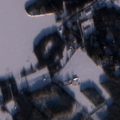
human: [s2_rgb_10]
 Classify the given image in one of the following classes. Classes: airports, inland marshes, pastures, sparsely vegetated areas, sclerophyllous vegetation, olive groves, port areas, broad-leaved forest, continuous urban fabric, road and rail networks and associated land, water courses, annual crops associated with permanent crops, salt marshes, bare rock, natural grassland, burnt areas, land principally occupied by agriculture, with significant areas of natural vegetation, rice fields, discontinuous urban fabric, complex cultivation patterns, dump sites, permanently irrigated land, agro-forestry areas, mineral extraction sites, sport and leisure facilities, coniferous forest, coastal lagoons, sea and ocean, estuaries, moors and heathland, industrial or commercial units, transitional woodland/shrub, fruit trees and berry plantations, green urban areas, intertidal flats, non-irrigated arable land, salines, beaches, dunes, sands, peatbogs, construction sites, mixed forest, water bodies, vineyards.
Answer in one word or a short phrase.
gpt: discontinuous urban fabric, non-irrigated arable land, land principally occupied by agriculture, with significant areas of natural vegetation, mixed forest, transitional woodland/shrub, water courses